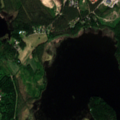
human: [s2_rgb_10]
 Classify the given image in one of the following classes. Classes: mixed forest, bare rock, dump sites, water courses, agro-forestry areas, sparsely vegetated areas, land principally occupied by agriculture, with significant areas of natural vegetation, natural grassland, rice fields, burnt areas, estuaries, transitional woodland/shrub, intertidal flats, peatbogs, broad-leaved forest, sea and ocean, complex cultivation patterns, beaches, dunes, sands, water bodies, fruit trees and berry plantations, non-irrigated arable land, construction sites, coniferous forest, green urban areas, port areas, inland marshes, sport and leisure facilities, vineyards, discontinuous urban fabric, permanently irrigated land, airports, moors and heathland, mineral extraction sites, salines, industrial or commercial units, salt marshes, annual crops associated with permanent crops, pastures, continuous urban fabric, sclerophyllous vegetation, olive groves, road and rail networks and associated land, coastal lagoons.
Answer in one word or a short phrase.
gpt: discontinuous urban fabric, coniferous forest, mixed forest, water bodies